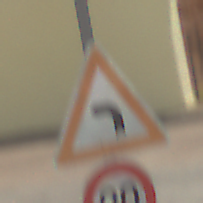
Verkehrszeichen: KurveLinks
Zusatzzeichen unten: Geschwindigkeit80
Umgebung: Outdoor, Suburban
Tageszeit: Midday
Wetter: PartlyCloudy
Licht: Natural
Jahreszeit: NotSpecified
Kontrast: HighContrast